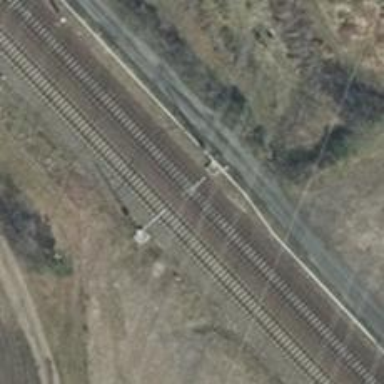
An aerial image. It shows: Milestone along the railway track with catenary mast.